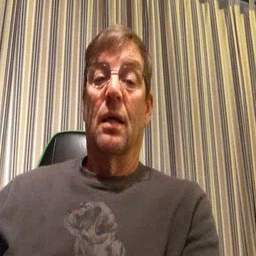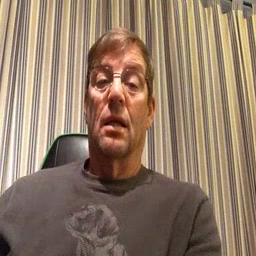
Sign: weus